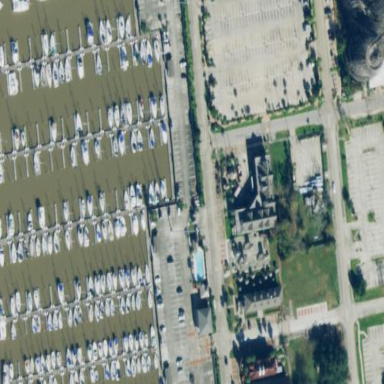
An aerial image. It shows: Marina on leisure land.